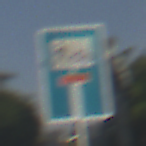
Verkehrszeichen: SackgasseRadverkehrFussgaengerDurchlaessig
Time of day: SunriseSunset
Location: Outdoor (Suburban)
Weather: PartlyCloudy
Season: NotSpecified
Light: Natural